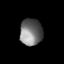
Tissue: lung
Cell type: Endothelial cells
Senescence score: 0.5691
Nuclear area (px): 585
Mean DAPI intensity: 116.378